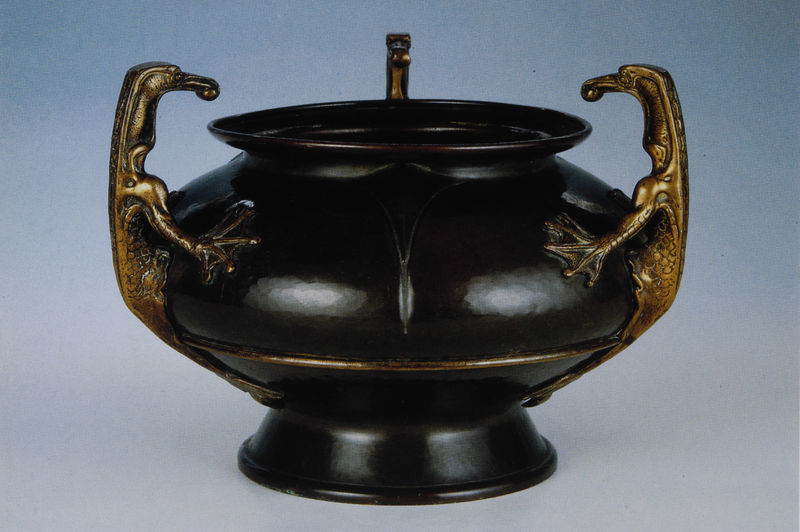
Titel: Vase mit Drachenfiguren
Künstler: Hans Eduard von Berlepsch-Valendas
Standort: München
Institution: Stadtmuseum
Schlagwörter: blau, dunkel, fuß, kopf, körper, schatten, vogel, wasser, braun, finger, hell, licht, schwarz, weiss, tier, tiere, rahmen, schale, schüssel, sockel, hals, hände, vögel, flach, gold, kelch, drei, lippe, kreis, oval, rund, schuppen, henkel, keramik, krug, skulptur, ton, vase, hellblau, topf, füße, schnabel, zwei, stab, linien, rand, figuren, matt, jugendstil, glanz, ornamente, verzierung, spiegeln, glänzen, glänzend, metall, pfoten, bauch, bronze, glatt, plastik, podest, poliert, krempe, ring, foto, fotografie, photographie, griff, deckel, gefäß, messing, dose, motiv, porzellan, vergoldet, form, asien, deko, jugenstil, schawrz, krallen, schnäbel, schwimmhäute, photo, verziert, china, griffe, schnörkel, öffnung, antik, mischwesen, profan, wesen, fabelwesen, griechenland, echse, fauna, salamander, reif, antikisierend, kralle, schwänze, halter, breit, golden, pokal, goldrand, porzelan, angewandte kunst, objekt, hänkel, fantasie, töpfer, fassung, behälter, urne, modelliert, tatzen, drachen, drache, lurch, reptil, frosch, bauchig, eidechse, amphibien, bronzegefäss, echsen, eidechsen, flossen, froshc, frösche, fösche, gecko, haushalt, klauen, kruge, lurche, reptilienhenkel, rüssel, saugnäpfe, schnabeltier, schwimmhaut, slamnder, umlaufende, viecher, wasservogel, monster, wölbung, behältnis, behältniss, gläzend, attisch, bronce, reptilien, verzieung, dracken, jeúgendtil, drei griffe, pantasietiere, gnubbel, schwimmäute